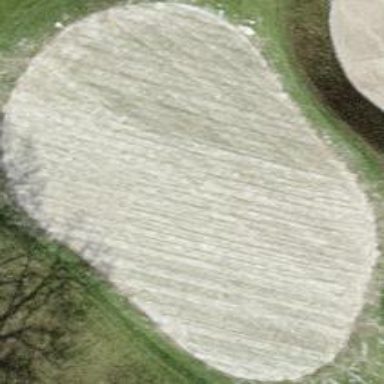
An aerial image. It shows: Golf green.